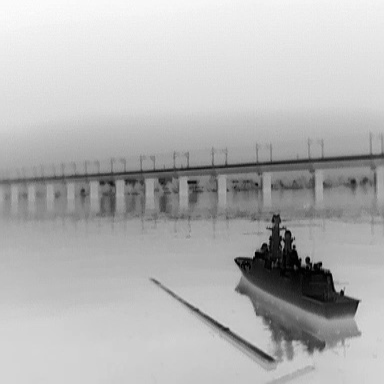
There is a warship in the infrared image.